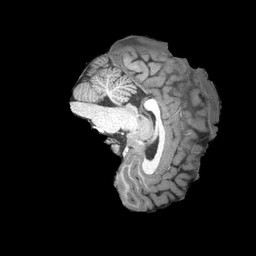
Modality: T1w
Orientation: sagittal
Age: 22
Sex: female